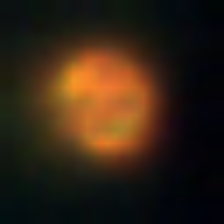
Taxon: NanoPlankton
Group: Other